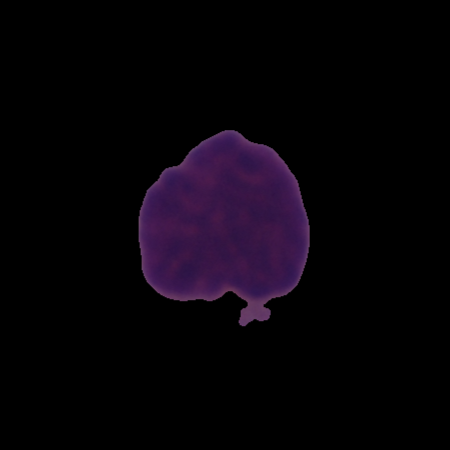
Label: healthy